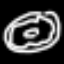
Label: donut